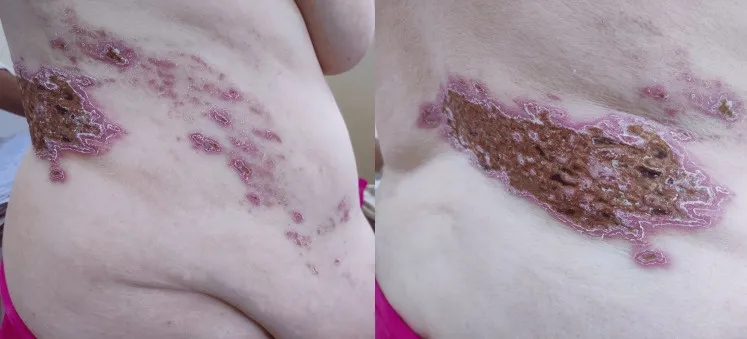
A clinical picture showing a healed herpetic skin rash with dimensions of 20 x 8 cm, extending from the back to the bilateral flanks and umbilical region.
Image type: medical_photograph (skin_photograph)